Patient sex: F
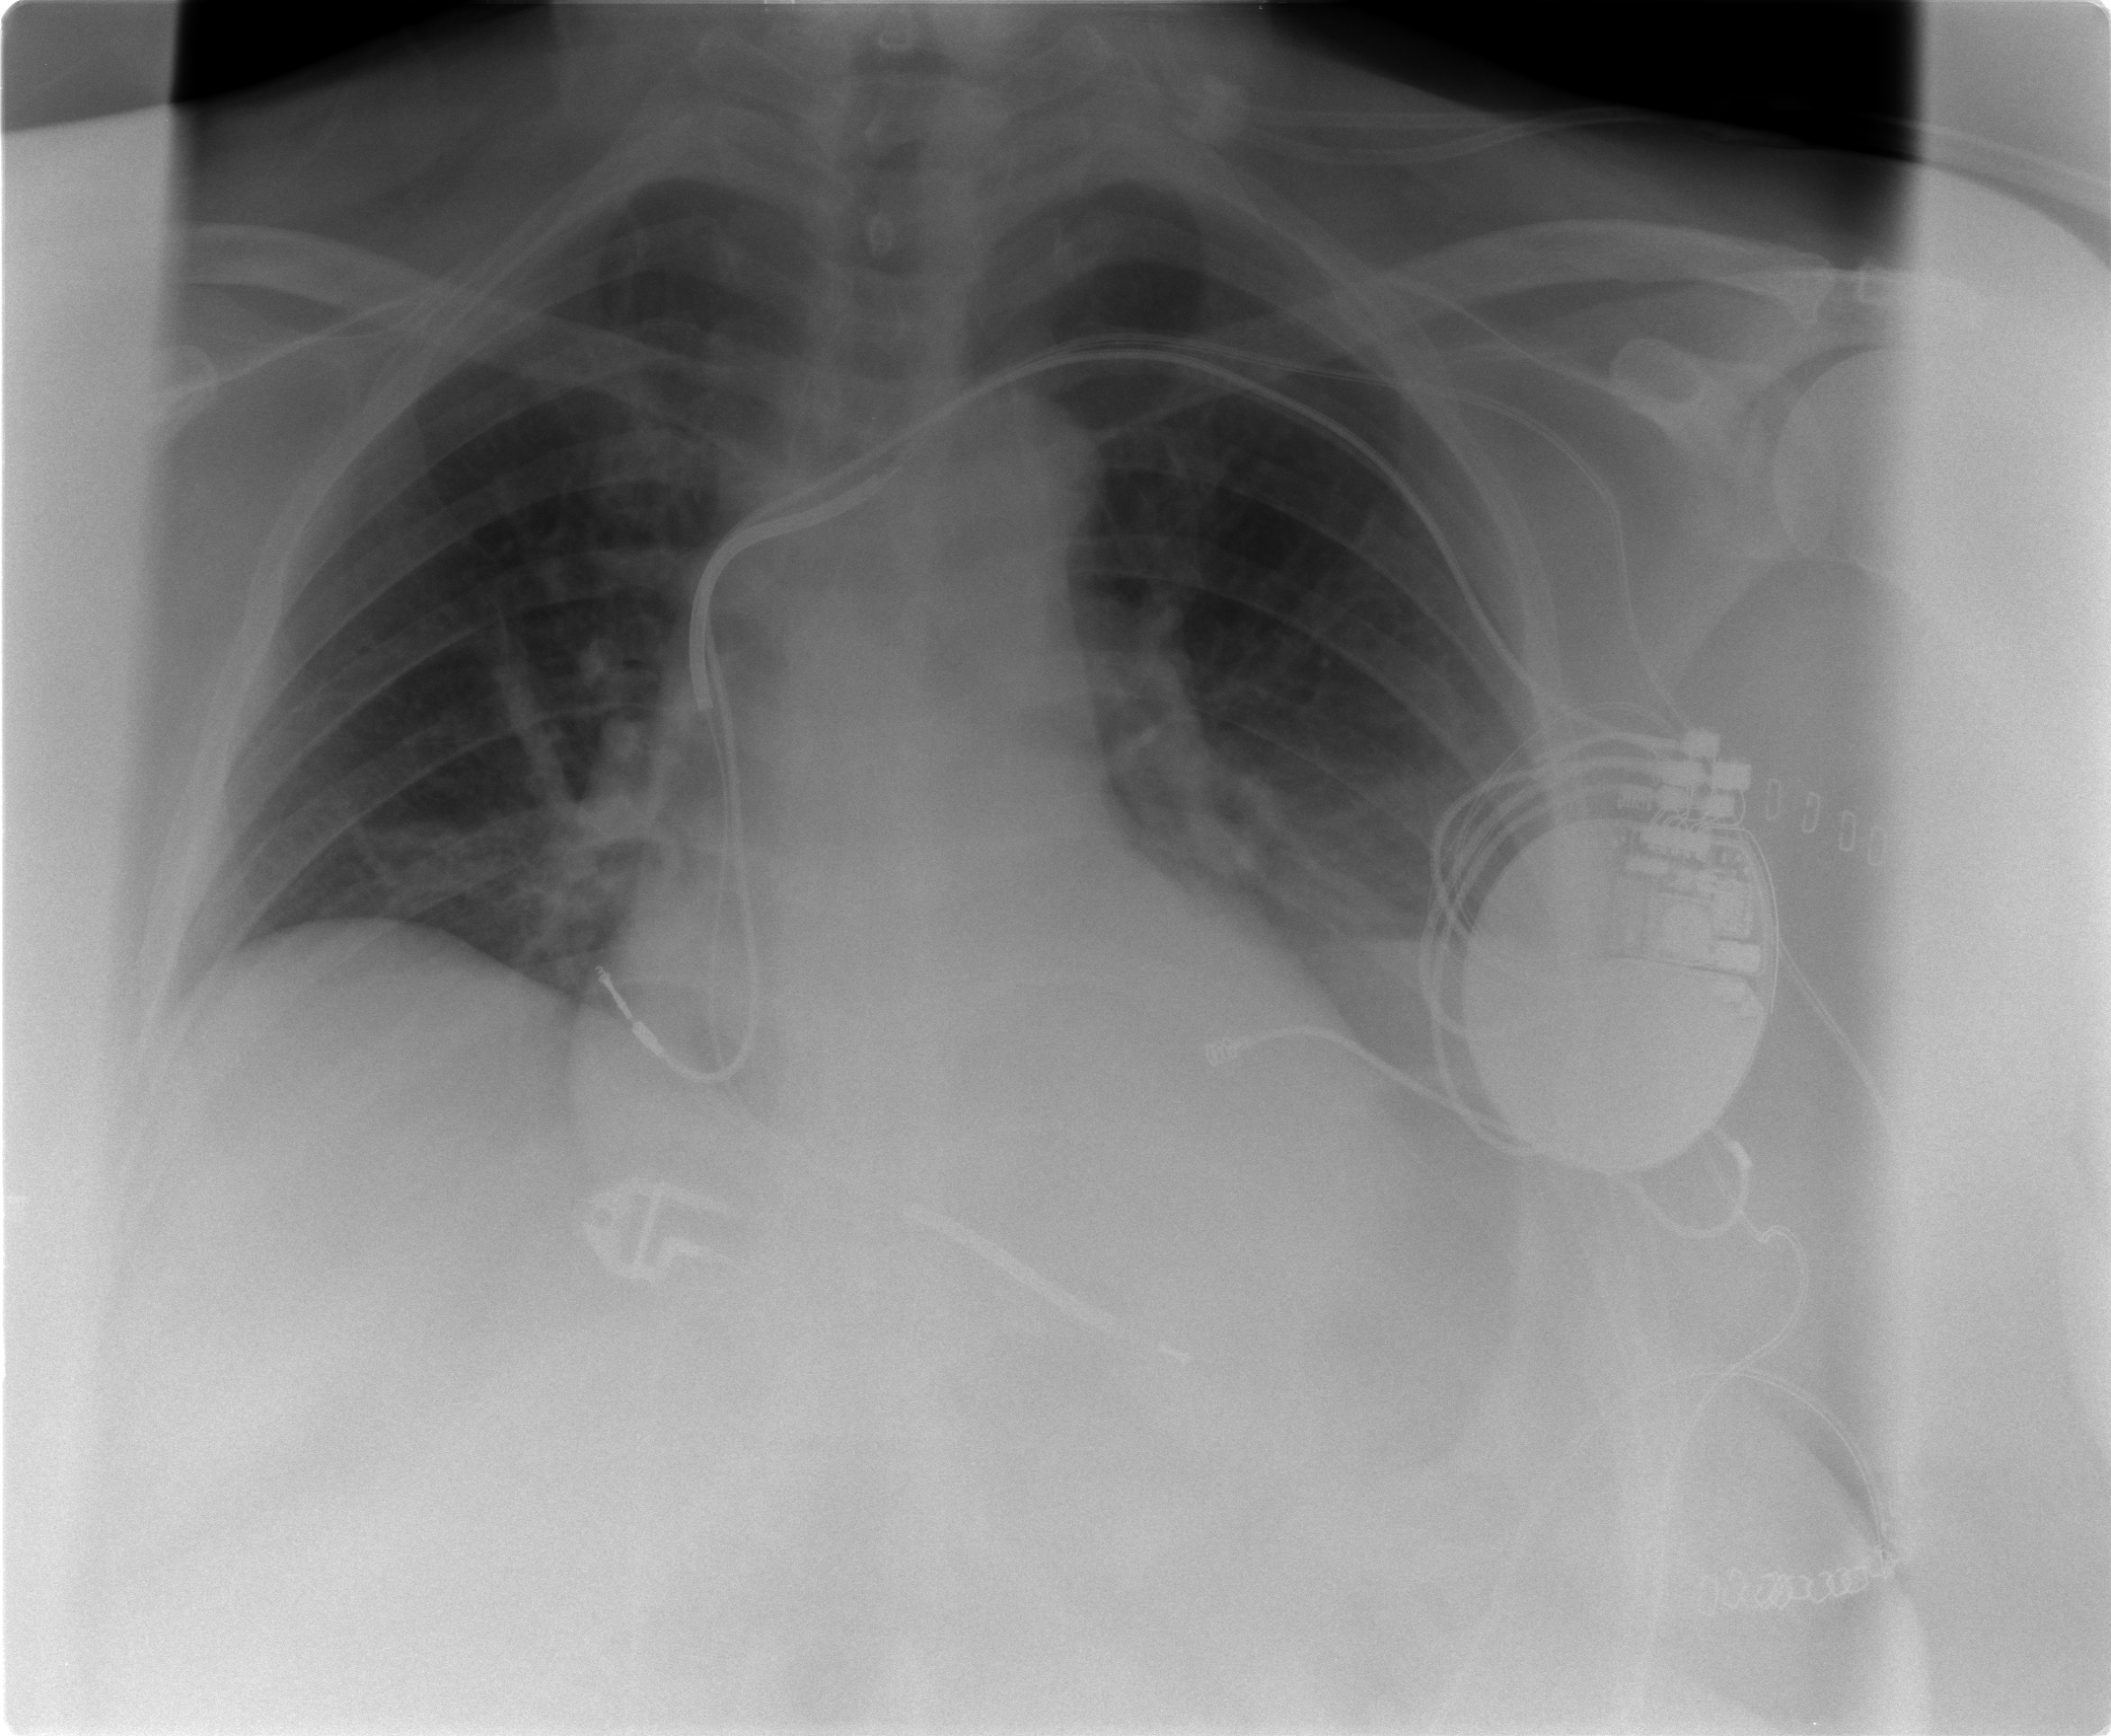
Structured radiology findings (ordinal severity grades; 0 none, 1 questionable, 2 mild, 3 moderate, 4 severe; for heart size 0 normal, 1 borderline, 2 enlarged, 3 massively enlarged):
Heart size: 3
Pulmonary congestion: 0
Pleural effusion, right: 0
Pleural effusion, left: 1
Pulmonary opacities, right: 0
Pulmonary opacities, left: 0
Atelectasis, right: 0
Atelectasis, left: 2